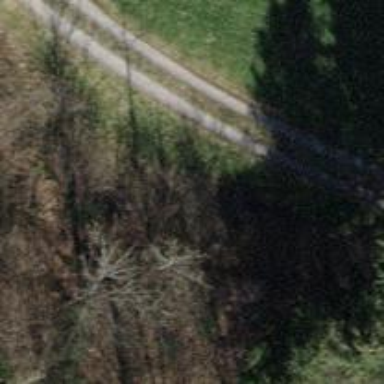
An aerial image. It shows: Compacted track with grade2 level.